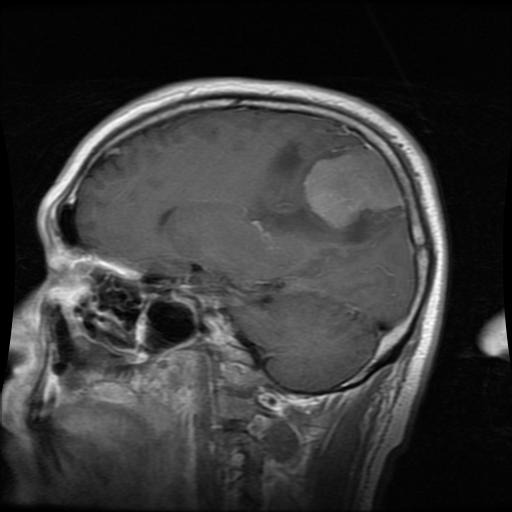
Label: meningioma